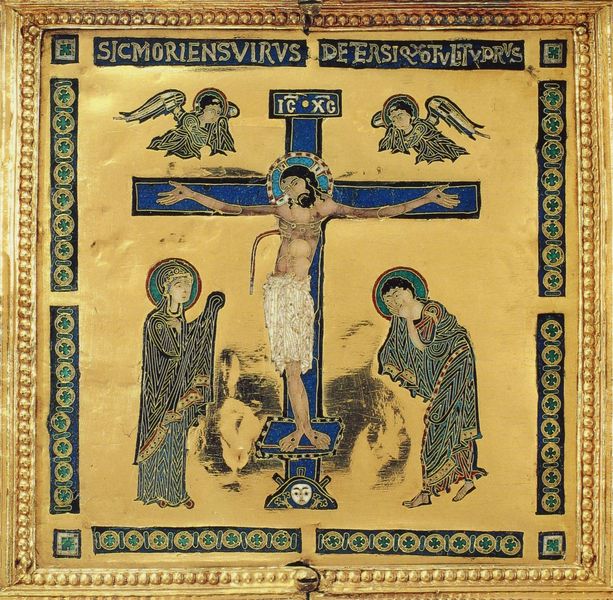
Titel: La Pala d’Oro
Schlagwörter: blau, lendenschurz, wunde, grün, schwarz, weiss, johannes, gold, perlen, engel, inschrift, blut, kreuz, text, beten, heiligenschein, christus, jesus, heilige, maria, petrus, ikone, inri, krez, simon, latien, +lendenschurz, icxc